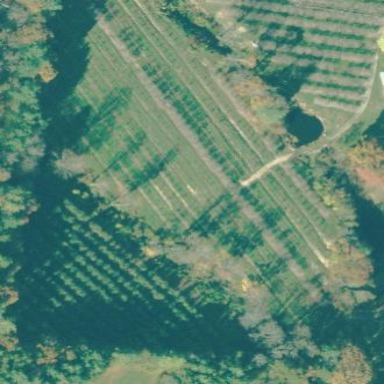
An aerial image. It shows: Orchard.